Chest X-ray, PA view. Patient: 48 years old, sex F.
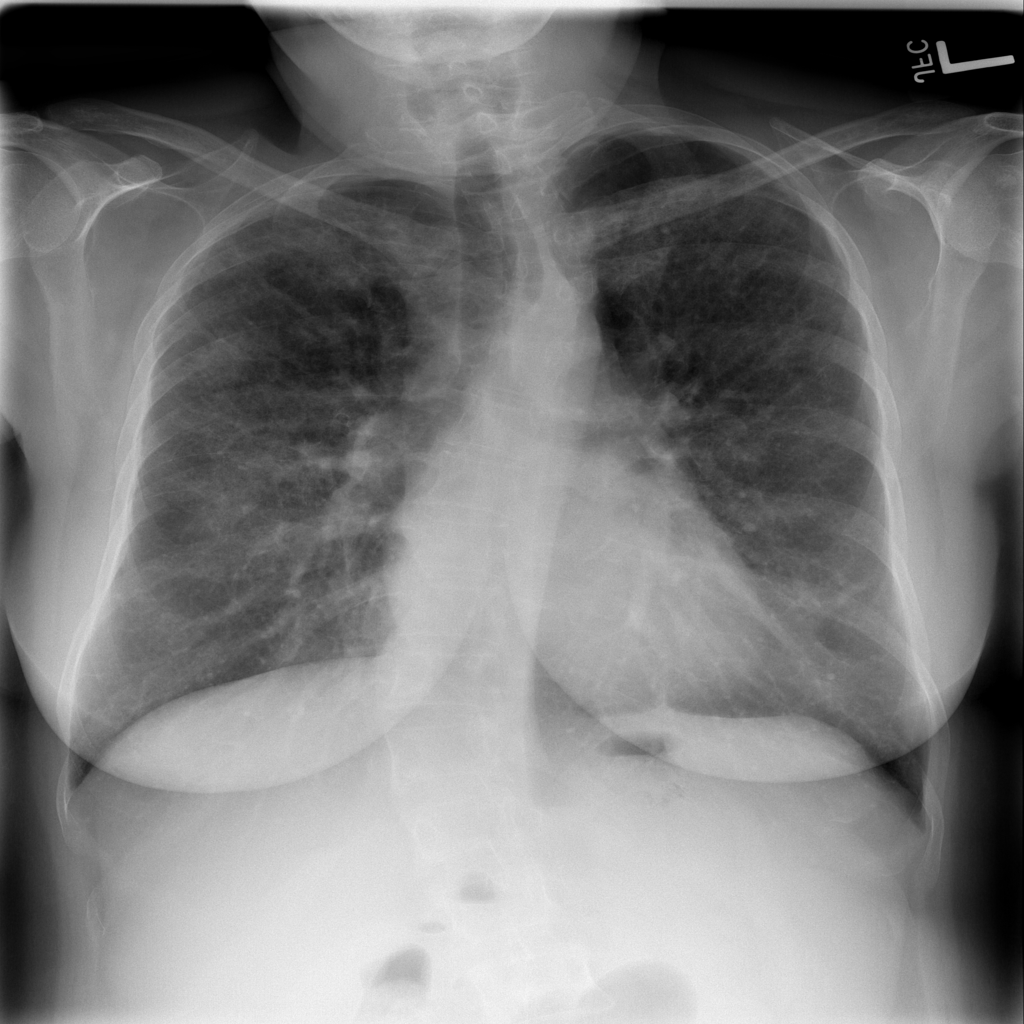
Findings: Infiltration, Pneumonia